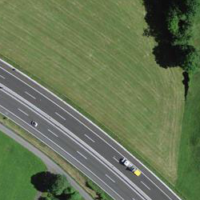
EUNIS habitat code: 57
Species observed at this site:
Anacamptis morio